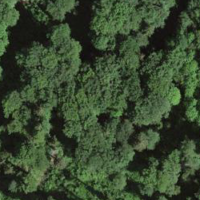
EUNIS habitat code: 41
Species observed at this site:
Tussilago farfara